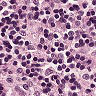
Metastatic tissue present: no